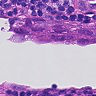
Metastatic tissue present: yes